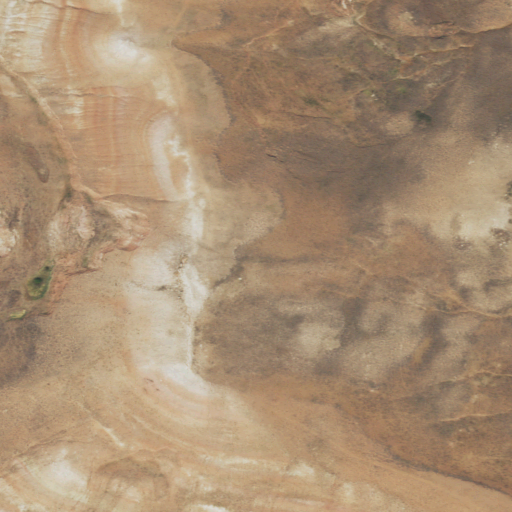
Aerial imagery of mountain in Wyoming named Pink Hill containing shrub and grassland